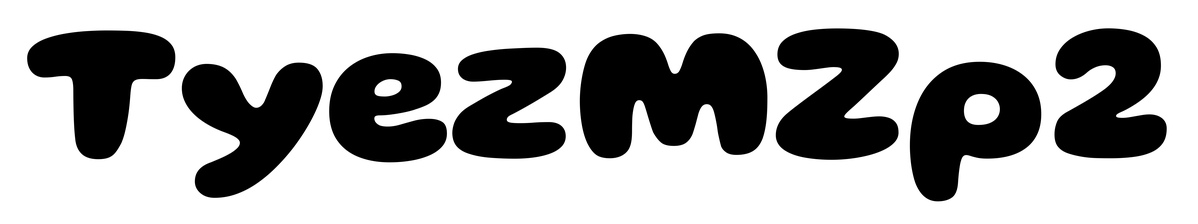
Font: Gluten_ExtraBold